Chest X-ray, AP view. Patient: 10 years old, sex F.
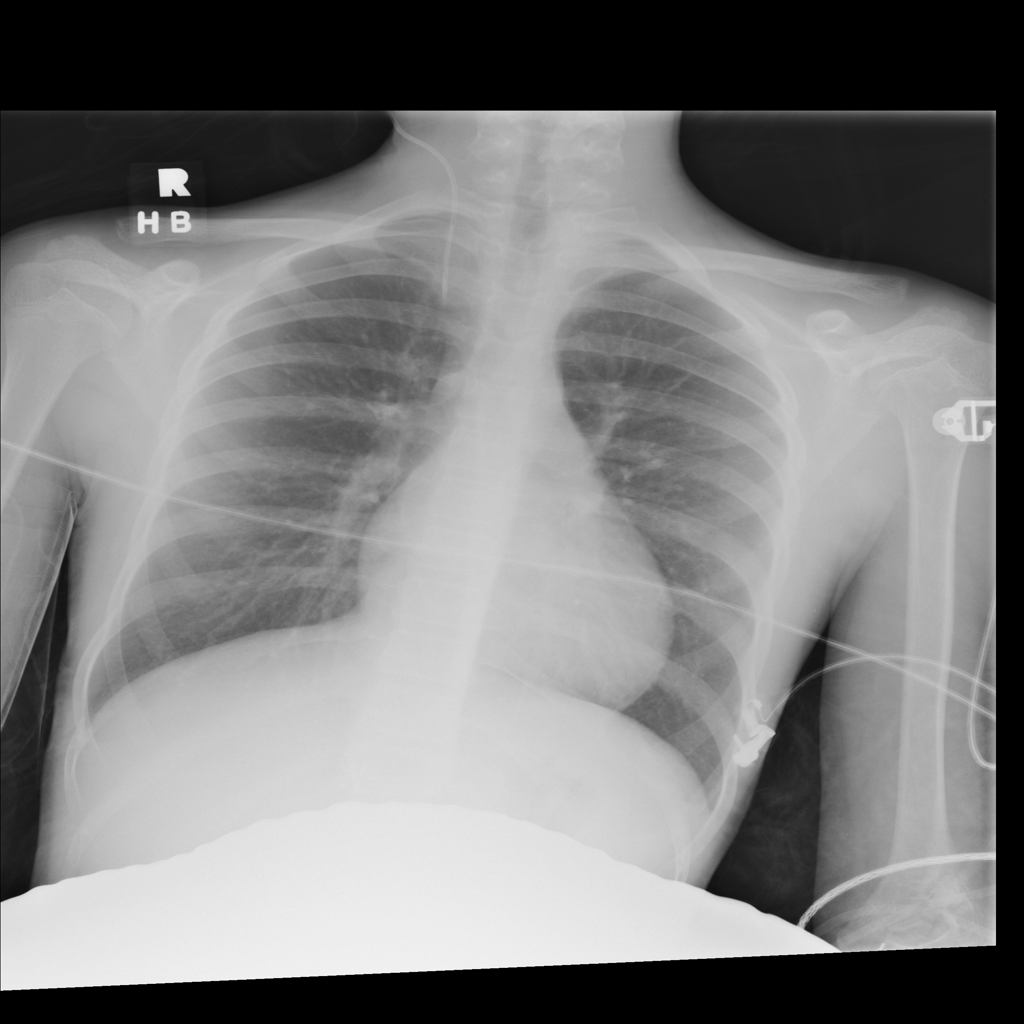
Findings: No Finding